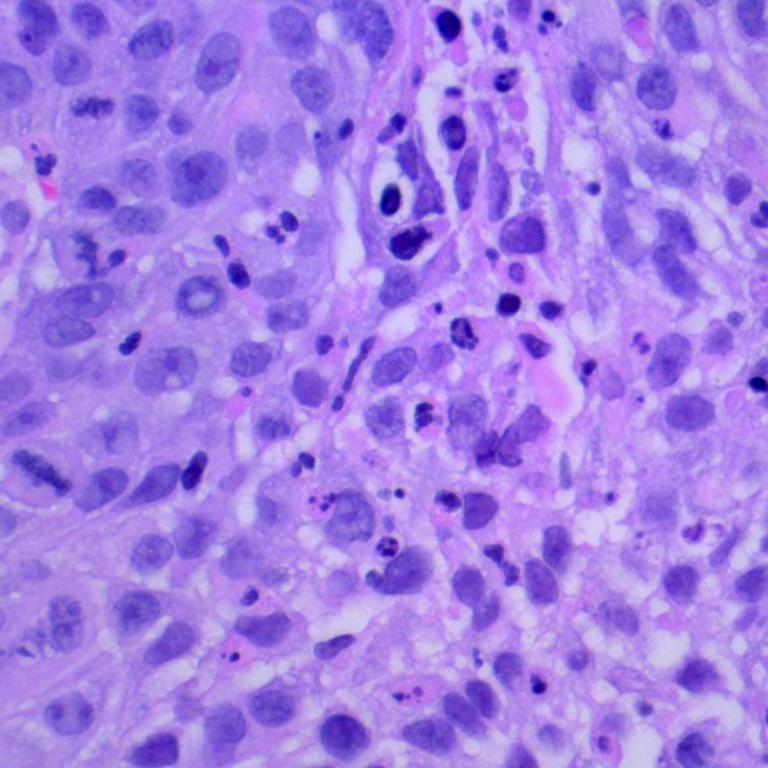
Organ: lung
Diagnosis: squamous carcinomas